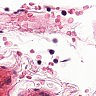
Metastatic tissue present: no